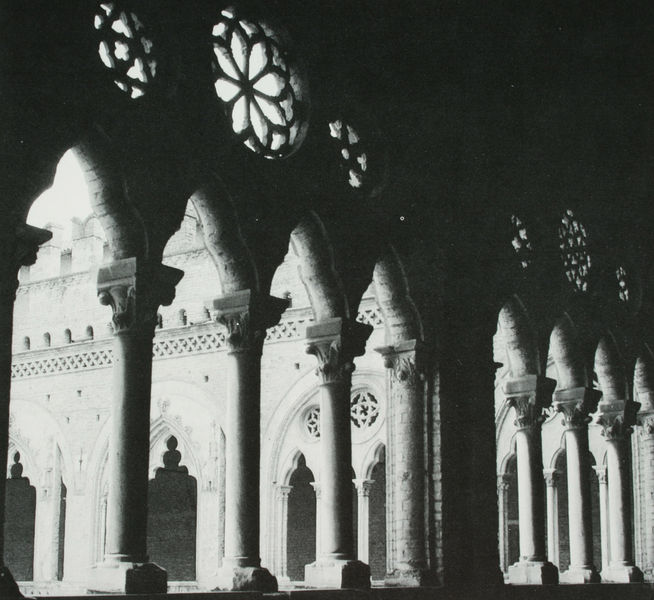
Titel: Loggia im 1. OG
Künstler: Bernardo da Venezia
Standort: Pavia
Institution: Castello Visconteo
Schlagwörter: blätter, dunkel, fuß, kämpfer, schatten, weiß, blume, fenster, hell, licht, pfeiler, schwarz, säule, säulen, ausblick, blick, gebäude, rose, schloss, ornament, architektur, sockel, stein, kirche, boden, dunkelheit, innen, gotik, renaissance, kamin, kreis, spanien, fassade, mauer, hof, pilaster, detail, ornamente, verzierung, stuck, zinnen, foto, fotografie, photographie, bögen, gang, innenhof, loggia, umgang, kloster, moschee, orient, orientalisch, palast, dom, schwarz-weiß, kreise, arkaden, kapitelle, kapitell, photo, villa, öffnung, arabisch, gesims, sandstein, gotisch, rosenfenster, rosette, spitzbogen, romanik, platten, tempel, basis, gips, borde, korinthisch, laube, rosetten, zinne, säulengang, kreuzgang, maßwerk, arkanthus, romanisch, basen, rundgang, fensterrose, dreipass, maurisch, lichthof, scharten, byzanz, byzantinisch, stuckatur, alhambra, rundsäulen, efenster, alhamra, fensterrosen, granada, marisch, lreuzgang, tampel, kartell, kartelle, säulren